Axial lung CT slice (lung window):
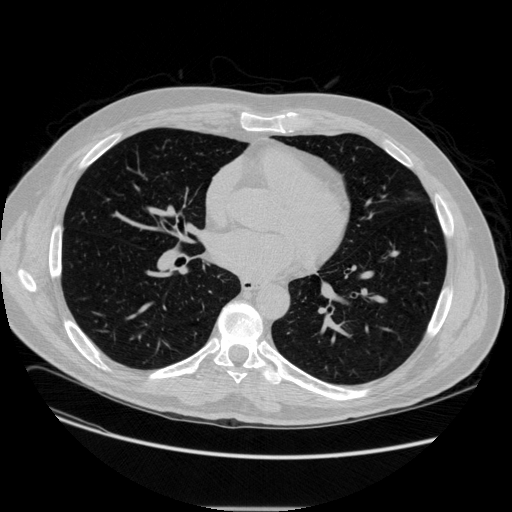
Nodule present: no